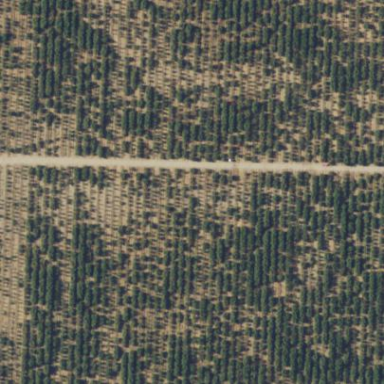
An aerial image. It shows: Orchard.